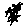
Label: zigzag